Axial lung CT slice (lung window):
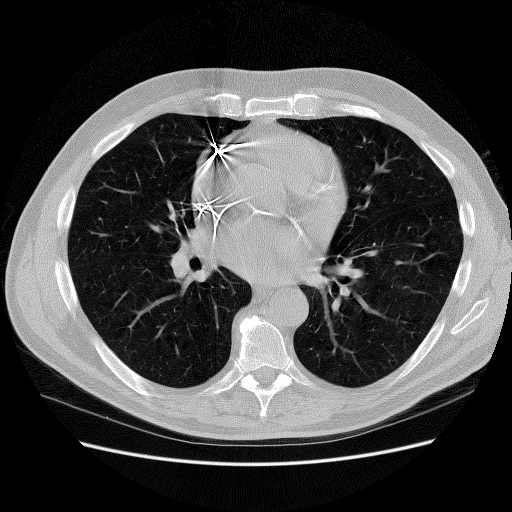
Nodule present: no